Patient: sex M, age 65
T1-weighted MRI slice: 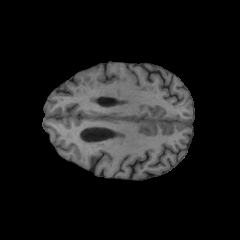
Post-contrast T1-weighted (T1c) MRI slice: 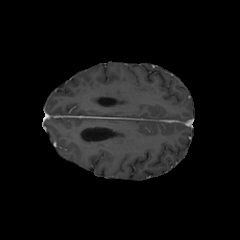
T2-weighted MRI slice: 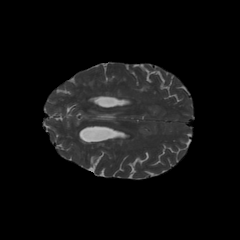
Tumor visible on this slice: no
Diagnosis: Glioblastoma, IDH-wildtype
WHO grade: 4